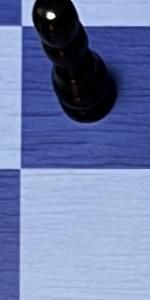
Label: Empty